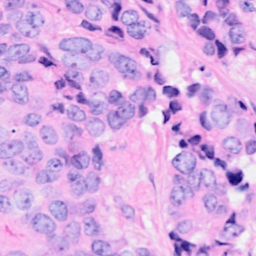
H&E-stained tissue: Breast